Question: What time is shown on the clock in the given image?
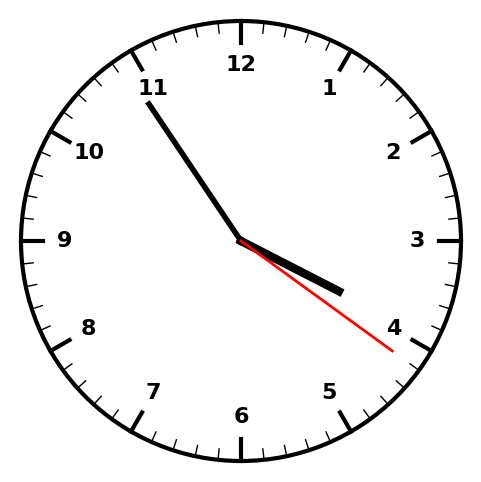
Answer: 03:54:21